Field crop: tomato
Growth stage: 1
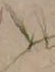
Species: cyperus